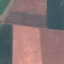
Label: AnnualCrop